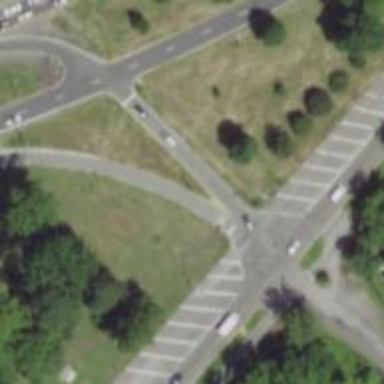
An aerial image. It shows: Asphalt road with primary link designation.